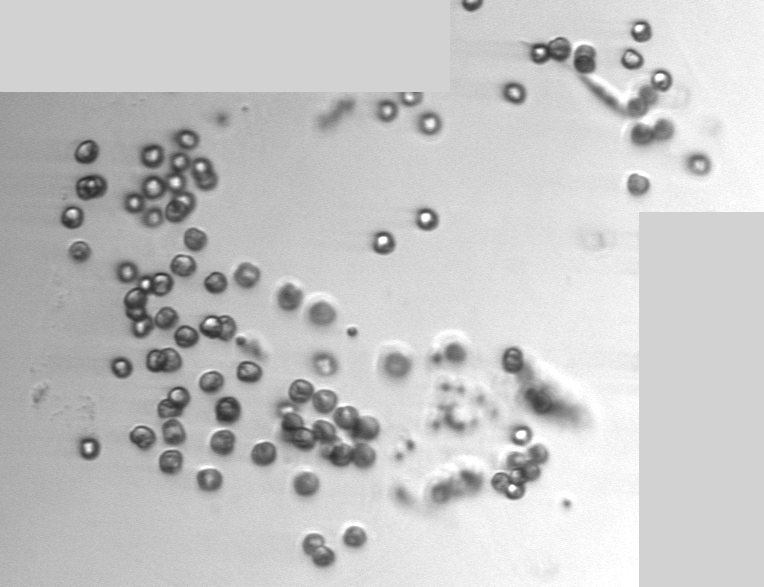
Label: Phaeocystis